Question: Below are the partial codes of my udp server and client.
I am not sure is it the issues with UDP that my output is wierd but it is always on the 16th word that something is wrong?
'''
define MAX_ENCRYPT_MSG_SIZE 16
'''
On the server side :
'''
char tempStr[MAX_ENCRYPT_MSG_SIZE];
/***** GET INPUT CODE HERE *****/
int tempLen = strlen(tempStr)+1;
//encrypt msg
ct = aes_encrypt(ci->getEVPCipherEN(),(unsigned char*) tempStr, &tempLen);
//send msg
rc = sendto(*(ci->getSd()), ct, tempLen, 0,(struct sockaddr *) ci->getCliAddr(),*(ci->getCliLen()));
'''
On the Client Side :
'''
int iLen = MAX_ENCRYPT_MSG_SIZE;
char msg[MAX_ENCRYPT_MSG_SIZE];
n = recvfrom(*(ci->getSd()), msg, iLen, 0,(struct sockaddr *) ci->getCliAddr(),ci->getCliLen());
char pt[16];
char *plaintext = (char *)aes_decrypt(ci->getEVPCipherDE(),(unsigned char*) msg, &iLen);
//convert back to only 16 bytes
strcpy(pt,plaintext);
if(plaintext == NULL)
{
std::cout << "Error" << std::endl;
}
else
{
std::cout << pt << std::flush;
}
'''
Output :

Thanks in advance! :)
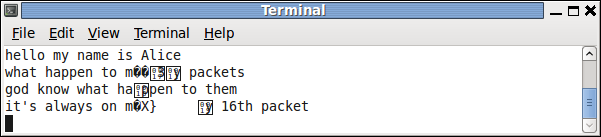
Answer: c strings need space for a null byte in the end? is that it?